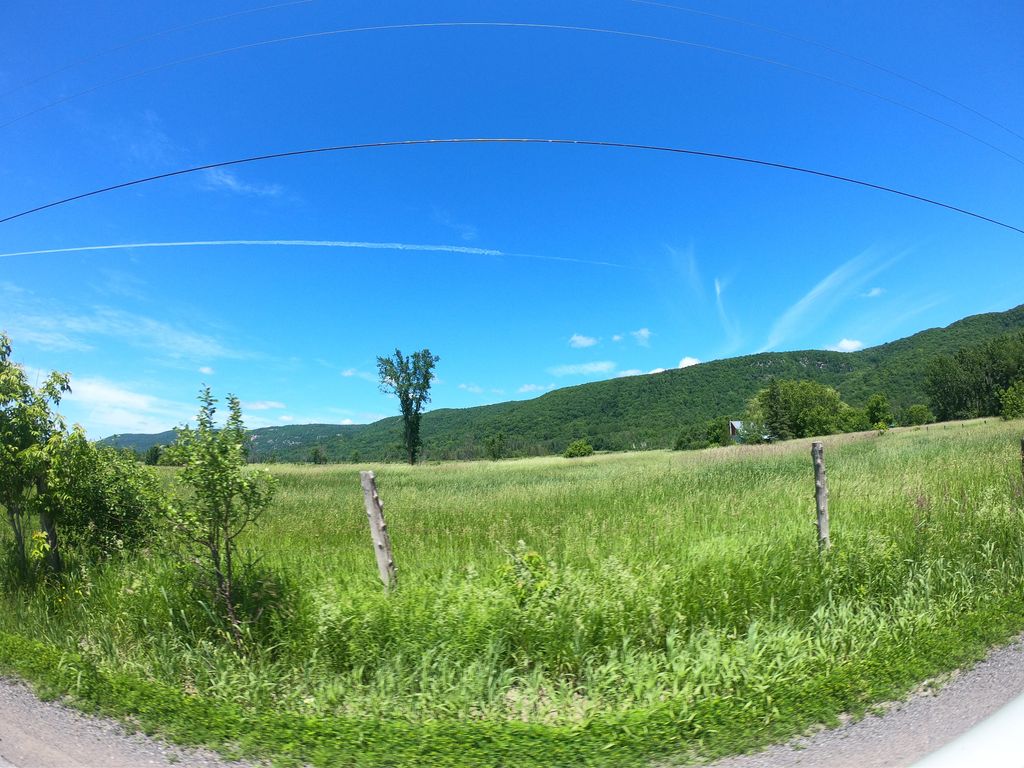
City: ottawa-gatineau